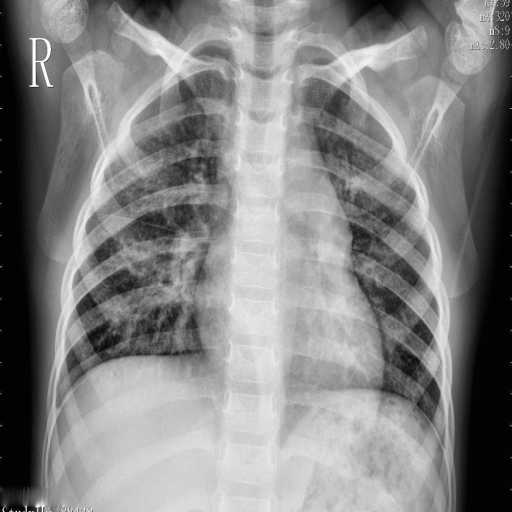
Finding: PNEUMONIA